Field crop: maize
Growth stage: 2
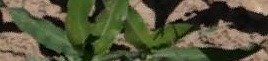
Species: maize